Question: Please, explain me how it can be.
As you can see:
'''
plain != decrypt(encrypt(plain))
'''

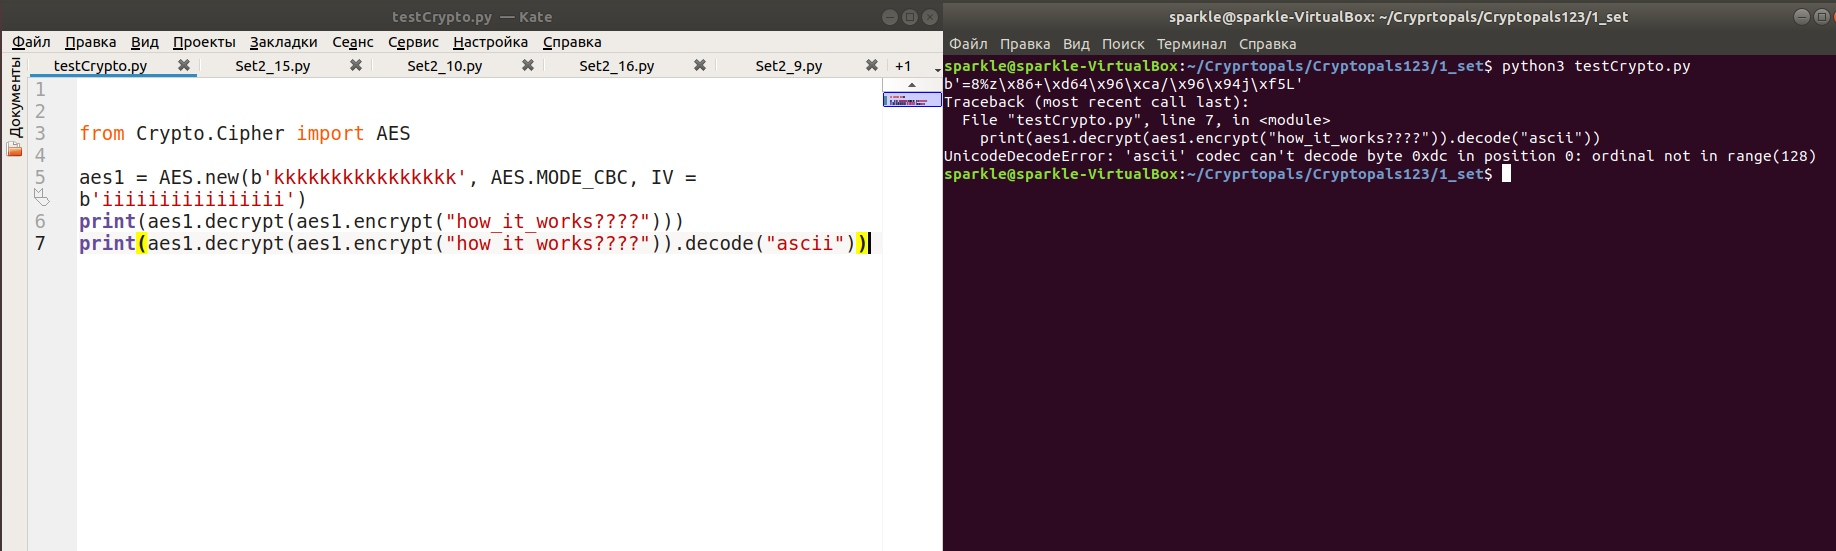
Answer: Don't reuse cipher instances and make sure the IV is correct every time you use one for decryption.